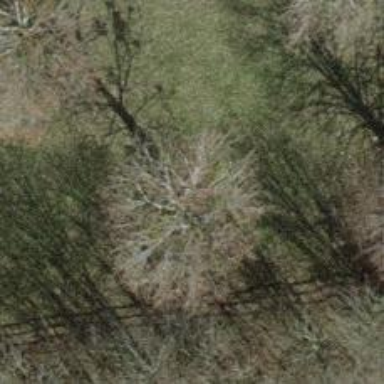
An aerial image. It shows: Beautiful tree in nature.